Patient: sex M, age 32
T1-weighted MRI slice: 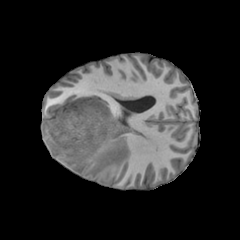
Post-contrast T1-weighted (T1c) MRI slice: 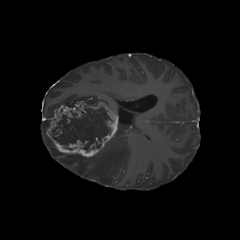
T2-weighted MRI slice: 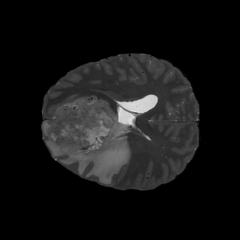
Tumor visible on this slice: yes
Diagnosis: Glioblastoma, IDH-wildtype
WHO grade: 4